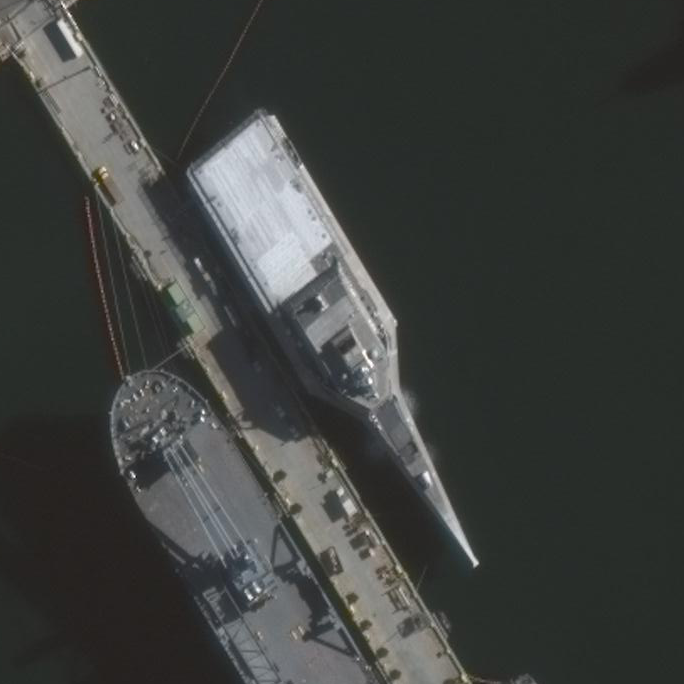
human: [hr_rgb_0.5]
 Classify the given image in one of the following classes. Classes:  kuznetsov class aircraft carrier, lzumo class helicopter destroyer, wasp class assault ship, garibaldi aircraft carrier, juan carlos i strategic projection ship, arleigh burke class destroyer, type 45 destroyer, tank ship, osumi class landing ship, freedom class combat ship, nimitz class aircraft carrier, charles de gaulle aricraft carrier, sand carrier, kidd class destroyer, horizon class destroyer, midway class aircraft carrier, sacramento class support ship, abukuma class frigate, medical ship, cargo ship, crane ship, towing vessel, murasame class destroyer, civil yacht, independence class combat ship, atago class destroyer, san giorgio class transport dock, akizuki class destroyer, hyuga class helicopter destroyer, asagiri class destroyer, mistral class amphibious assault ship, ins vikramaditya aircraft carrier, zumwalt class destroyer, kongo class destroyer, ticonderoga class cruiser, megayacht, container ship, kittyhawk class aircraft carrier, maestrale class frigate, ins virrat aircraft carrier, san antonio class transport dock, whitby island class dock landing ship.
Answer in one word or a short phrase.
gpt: Independence class combat ship